Question: I was successfully checking out orders before on Paypal's Sandbox. Today, the login form and the button to complete the payment suddenly fail to display. Anybody encountered this?

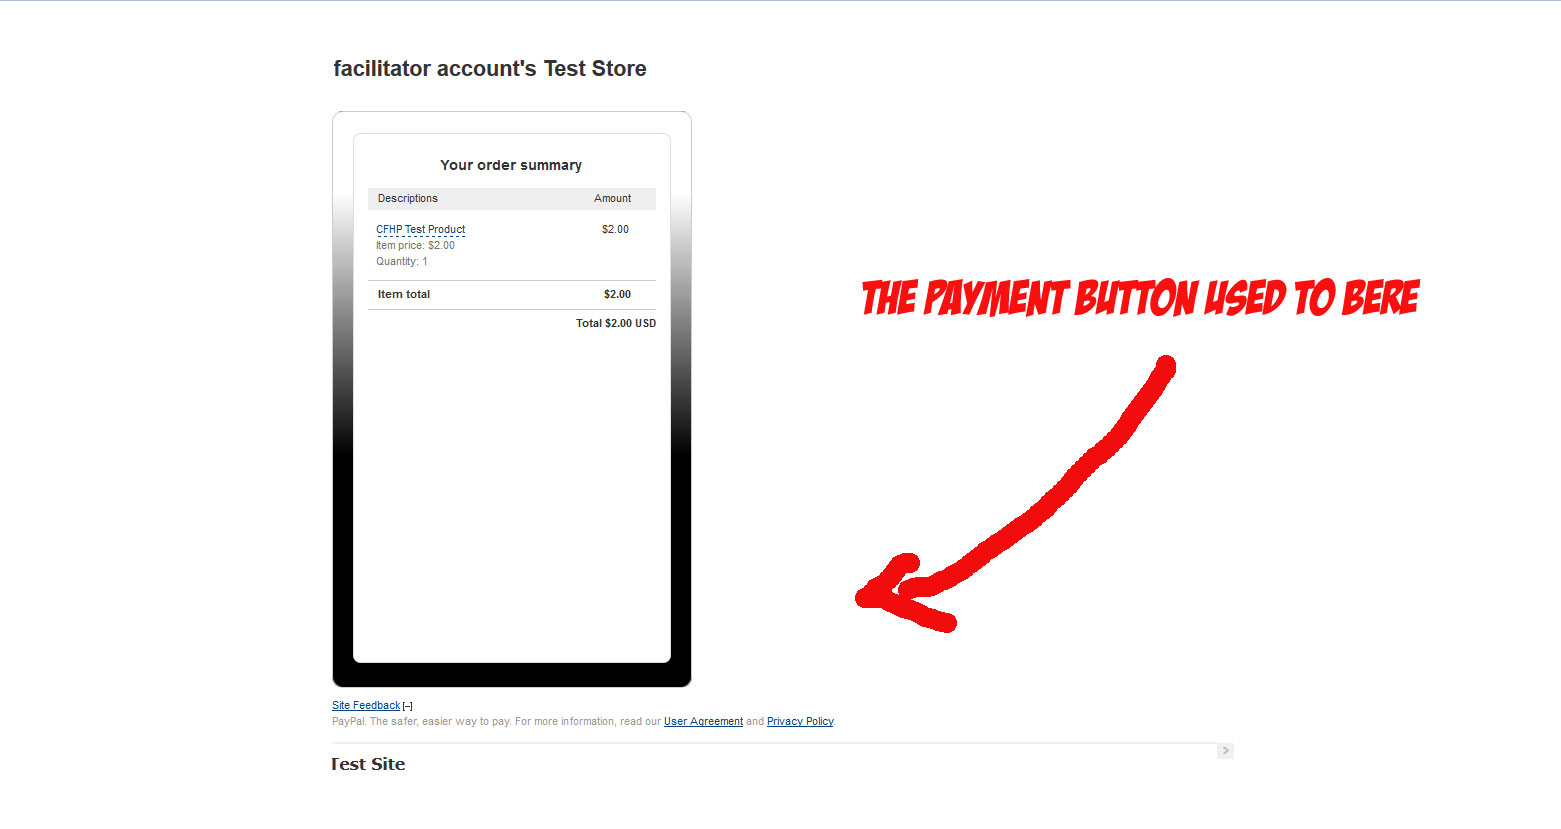
Answer: Looks like one of the many random browser cookie issues that PayPal's servers tend to have. I'd suggest logging out of any sandbox or live PayPal accounts you might be in, then completely close your browser out, open it up and try again.